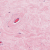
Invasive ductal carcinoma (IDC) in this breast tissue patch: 1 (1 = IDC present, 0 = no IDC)